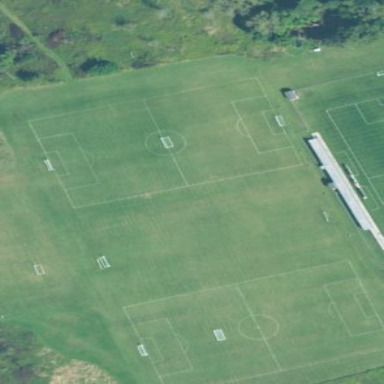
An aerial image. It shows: Soccer pitch with grass surface for leisure land.